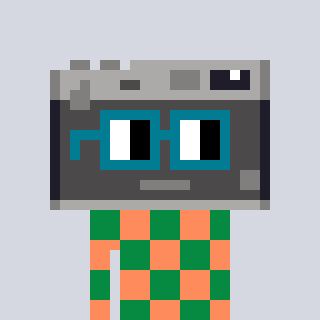
a pixel art character with square dark green glasses, a camera-shaped head and a peachy-colored body on a cool background